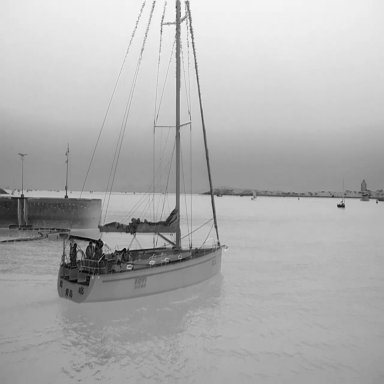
There are seven objects shown in the infrared image, including five sailboats, a canoe, and a container_ship.